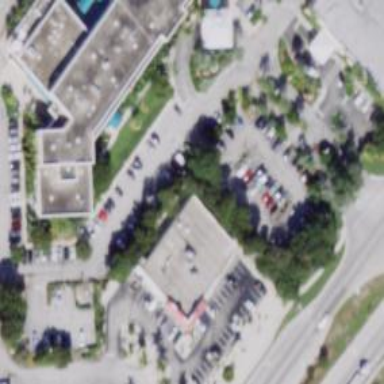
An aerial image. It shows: Building that is pharmacy providing healthcare services.